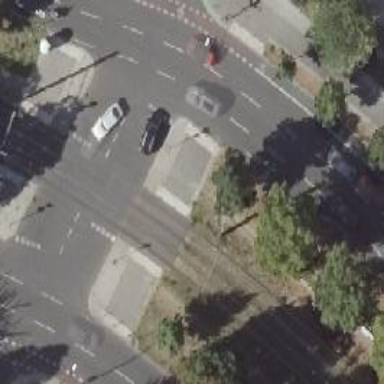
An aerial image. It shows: Tram railway line with electrified contact line.